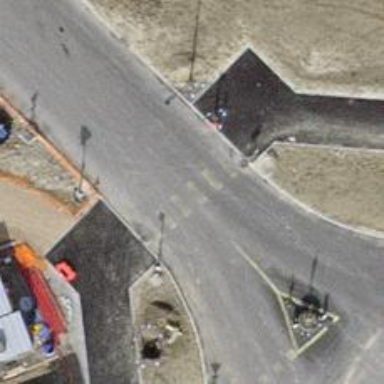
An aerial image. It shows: Marked crossing on footway. The crossing has visible markings.